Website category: sports
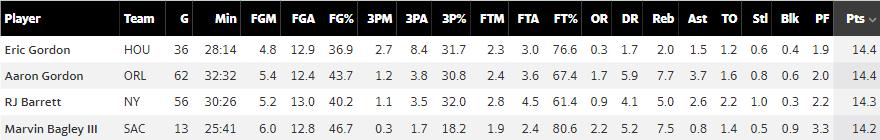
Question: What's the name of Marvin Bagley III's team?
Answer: SAC

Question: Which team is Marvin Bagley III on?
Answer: SAC

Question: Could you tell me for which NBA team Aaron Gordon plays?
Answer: ORL

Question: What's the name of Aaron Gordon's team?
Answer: ORL

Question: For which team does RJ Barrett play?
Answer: NY

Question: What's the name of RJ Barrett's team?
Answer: NY

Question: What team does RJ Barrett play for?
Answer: NY

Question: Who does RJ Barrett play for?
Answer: NY

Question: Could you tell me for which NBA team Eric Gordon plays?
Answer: HOU

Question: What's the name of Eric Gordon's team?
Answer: HOU

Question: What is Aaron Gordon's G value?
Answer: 62

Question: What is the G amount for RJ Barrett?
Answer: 56

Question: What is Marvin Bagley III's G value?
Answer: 13

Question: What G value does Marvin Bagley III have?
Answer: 13

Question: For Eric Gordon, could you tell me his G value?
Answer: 36

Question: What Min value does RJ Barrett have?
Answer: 30:26

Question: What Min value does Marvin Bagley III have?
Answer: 25:41

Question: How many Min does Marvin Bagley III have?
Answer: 25:41

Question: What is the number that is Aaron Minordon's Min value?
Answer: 32:32

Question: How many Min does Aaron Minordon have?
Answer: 32:32

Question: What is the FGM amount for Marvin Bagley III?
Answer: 6.0

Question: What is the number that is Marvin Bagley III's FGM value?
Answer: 6.0

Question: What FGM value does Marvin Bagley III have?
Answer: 6.0

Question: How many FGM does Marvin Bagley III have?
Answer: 6.0

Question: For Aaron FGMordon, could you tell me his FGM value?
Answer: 5.4

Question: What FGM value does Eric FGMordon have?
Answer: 4.8

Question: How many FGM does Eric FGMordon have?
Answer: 4.8

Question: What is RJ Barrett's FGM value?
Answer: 5.2

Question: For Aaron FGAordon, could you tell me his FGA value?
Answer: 12.4

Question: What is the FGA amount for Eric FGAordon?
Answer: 12.9

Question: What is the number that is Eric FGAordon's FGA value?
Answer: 12.9

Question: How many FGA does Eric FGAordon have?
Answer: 12.9

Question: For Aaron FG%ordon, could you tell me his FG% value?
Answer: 43.7

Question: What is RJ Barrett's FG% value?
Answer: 40.2

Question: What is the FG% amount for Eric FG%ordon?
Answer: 36.9

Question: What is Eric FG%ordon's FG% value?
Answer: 36.9

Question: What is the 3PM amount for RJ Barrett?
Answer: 1.1

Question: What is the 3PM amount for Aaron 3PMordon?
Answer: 1.2

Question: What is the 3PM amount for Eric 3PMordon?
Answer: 2.7

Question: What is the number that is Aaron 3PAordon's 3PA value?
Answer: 3.8

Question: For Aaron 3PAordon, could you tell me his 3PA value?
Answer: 3.8

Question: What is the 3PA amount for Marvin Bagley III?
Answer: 1.7

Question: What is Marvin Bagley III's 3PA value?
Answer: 1.7

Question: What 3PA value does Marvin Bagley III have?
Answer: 1.7

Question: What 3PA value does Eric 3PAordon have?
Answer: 8.4

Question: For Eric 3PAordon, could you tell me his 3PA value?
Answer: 8.4

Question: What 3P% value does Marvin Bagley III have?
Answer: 18.2

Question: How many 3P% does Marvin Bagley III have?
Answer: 18.2

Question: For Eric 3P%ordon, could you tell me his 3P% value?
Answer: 31.7

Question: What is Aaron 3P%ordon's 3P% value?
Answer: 30.8

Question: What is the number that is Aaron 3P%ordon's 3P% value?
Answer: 30.8

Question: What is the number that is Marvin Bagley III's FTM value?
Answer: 1.9

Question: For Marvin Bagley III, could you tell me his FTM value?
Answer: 1.9

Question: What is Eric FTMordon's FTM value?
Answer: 2.3

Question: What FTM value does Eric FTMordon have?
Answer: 2.3

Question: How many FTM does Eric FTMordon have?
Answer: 2.3

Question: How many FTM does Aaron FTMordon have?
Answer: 2.4

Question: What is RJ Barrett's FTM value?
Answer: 2.8

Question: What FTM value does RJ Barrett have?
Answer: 2.8

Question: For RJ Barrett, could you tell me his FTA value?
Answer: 4.5

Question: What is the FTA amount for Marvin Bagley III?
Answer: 2.4

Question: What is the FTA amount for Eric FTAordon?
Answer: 3.0

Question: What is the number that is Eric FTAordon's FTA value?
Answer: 3.0

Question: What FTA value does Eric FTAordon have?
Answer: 3.0